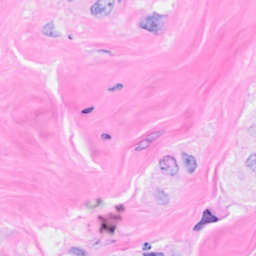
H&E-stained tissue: Breast